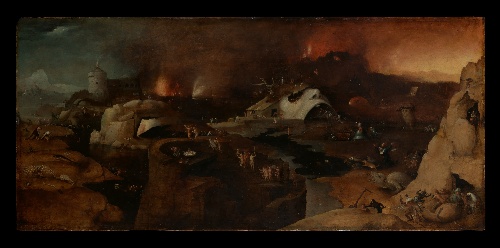
Title: Christ's Descent into Hell
Artist: Hieronymus Bosch
Artist bio: Netherlandish, second quarter 16th century
Object type: Painting
Classification: Paintings
Medium: Oil on wood
Dimensions: 21 x 46 in. (53.3 x 116.8 cm)
Department: European Paintings
Credit line: Harris Brisbane Dick Fund, 1926
Accession year: 1926
Repository: Metropolitan Museum of Art, New York, NY
Tags: Hell|Owls|Fire|Christ